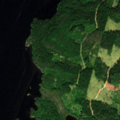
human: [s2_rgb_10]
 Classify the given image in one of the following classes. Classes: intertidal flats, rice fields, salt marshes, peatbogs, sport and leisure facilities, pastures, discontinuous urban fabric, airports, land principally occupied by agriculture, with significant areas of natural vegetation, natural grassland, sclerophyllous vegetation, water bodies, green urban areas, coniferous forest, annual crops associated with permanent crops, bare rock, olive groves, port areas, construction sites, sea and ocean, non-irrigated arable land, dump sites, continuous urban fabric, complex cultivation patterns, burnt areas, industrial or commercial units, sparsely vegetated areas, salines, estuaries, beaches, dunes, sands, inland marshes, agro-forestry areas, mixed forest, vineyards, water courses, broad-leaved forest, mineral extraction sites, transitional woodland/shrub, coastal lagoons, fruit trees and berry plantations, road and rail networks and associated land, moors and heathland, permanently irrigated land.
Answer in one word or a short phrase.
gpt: coniferous forest, mixed forest, transitional woodland/shrub, water bodies